Question: In an Android application that I am writing, I have a document image () that is being uploaded to a server that recognizes the document and sends me back the relevant details. While all that is well and fine, the code in the server expects me to set the "Image DPI" meta-information as seen in mac like so,

The "Image DPI" that is shown in the above screenshot, isn't exactly its value. I have written a method that calculates the dpi-value. How do I set the thusly calculated dpi-value to the meta-information of my document? I have been able to set this particular meta-information in the application's iOS counterpart, but in Android, two days of relentless trying has left my errand futile.
I do know about 'ExifInterface', and I have been unlucky in using its 'setAttribute(String key,String value)' method. (What should be the key? What should be the value? How do I set the unit? SHOULD I set the unit?).
I have also seen Java-related solutions to this that suggest the use of 'javax.imageio.*'package which is simply unavailable for Android.
Has anyone faced issues like this? How do I go on about this issue?
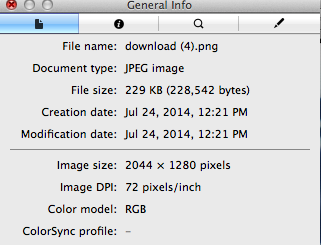
Answer: To edit the value, you need to first create a 'byte[]' array that will store the 'Bitmap.compress()'. Here is a part of my code where I do just that(input being the source Bitmap).
'''
ByteArrayOutputStream uploadImageByteArray = new ByteArrayOutputStream();
input.compress(Bitmap.CompressFormat.JPEG, 100, uploadImageByteArray);
byte[] uploadImageData = uploadImageByteArray.toByteArray();
'''
Based on the JFIF structure, you need to edit the 13th, 14th, 15th, 16th, and 17th indexes in the byte array. 13th specifying the density type, 14th and 15th the X resolution, and 16th and 17th holding the Y resolution. I got the dpi using the following method:
'''
private long getDPIinFloat(int width, int height) {
return (long) Math.sqrt(width * width + height * height) / 4;
}
'''
After I got the DPI, I had to do some bit manipulation like so:
'''
long firstPart = dpiInFloat >> 8;
if (GlobalState.debugModeOn) {
Log.d(TAG, "First Part: " + firstPart);
}
long lastPart = dpiInFloat & 0xff;
if (GlobalState.debugModeOn) {
Log.d(TAG, "Last Part: " + lastPart);
}
'''
And then, manipulate the byte information like so:
'''
uploadImageData[13] = 1;
uploadImageData[14] = (byte) firstPart;
uploadImageData[15] = (byte) lastPart;
uploadImageData[16] = (byte) firstPart;
uploadImageData[17] = (byte) lastPart;
//Upload Image data to the server
'''
This way, I was able to set the dpi information on the metadata.